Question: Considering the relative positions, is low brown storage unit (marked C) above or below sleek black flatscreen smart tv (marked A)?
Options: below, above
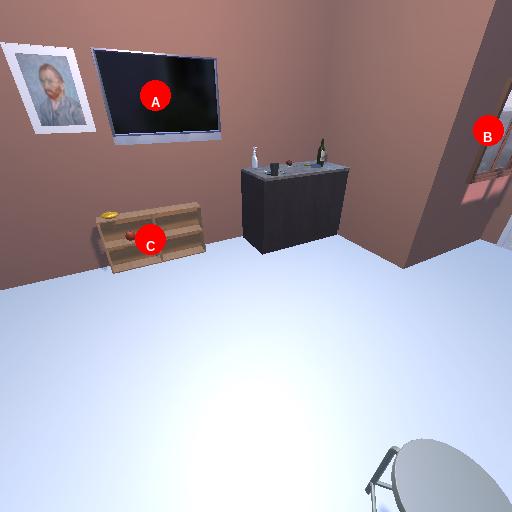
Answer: below